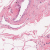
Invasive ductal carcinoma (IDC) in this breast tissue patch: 0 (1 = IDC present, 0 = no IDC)